Question: I am new to python and pywinauto. Trying to set or get Text for TextBox (windows control) inside pywinauto.controls.hwndwrapper.hwndwrapper by using SWAPY, I have Class Name of wrapper class. How to access controls inside wrapper class using class name (like 'Afx:633C0000:1008') in pywinauto?
'''
import pywinauto
import pywinauto.controls
from pywinauto.application import Application
app = Application().Connect(title=u'SAP', class_name='SAP_FRONTEND_SESSION')
sapfrontendsession = app.SAP
afxe = sapfrontendsession[u'Afx:633C0000:1008']
'''

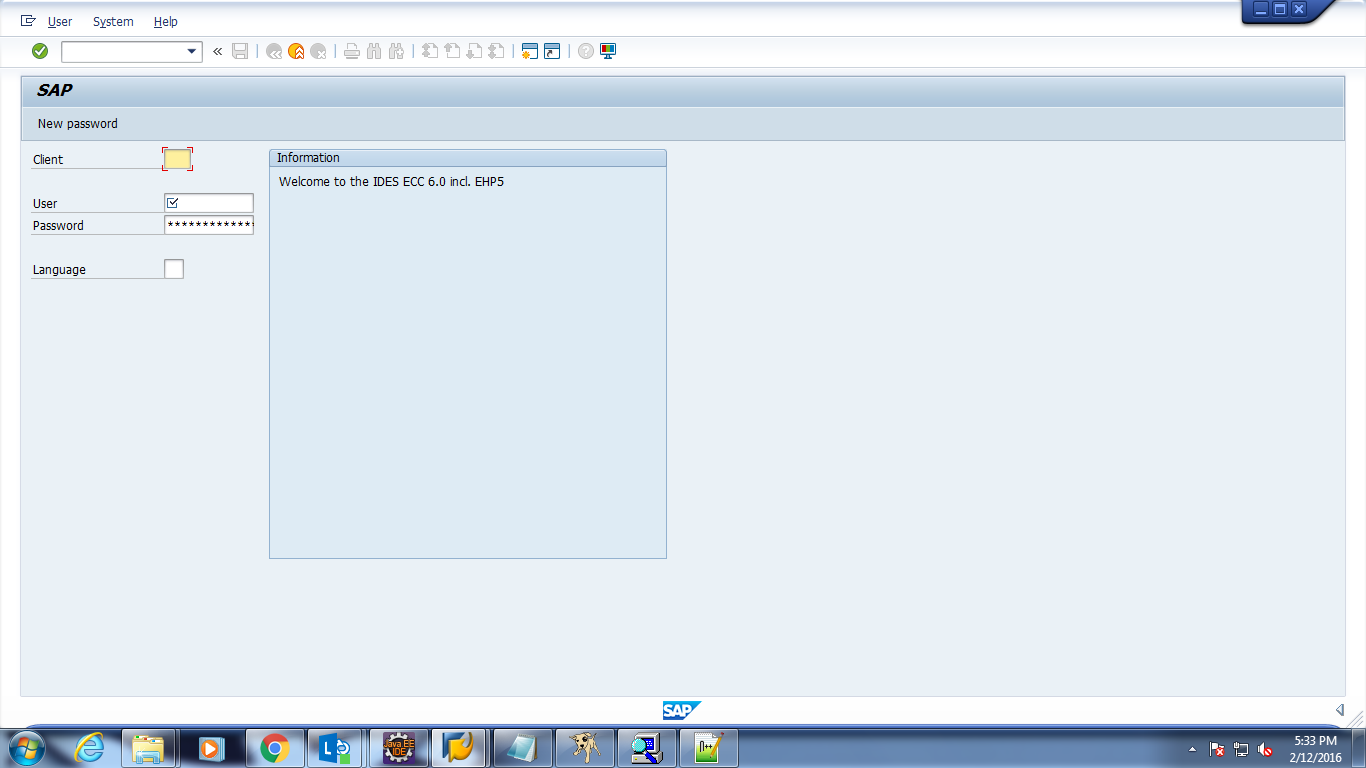
Answer: pywinauto provides a 2-level concept based on 'WindowSpecification' and wrappers. Window specification is just a description, set of criteria to search desired control (it may not exist when 'WindowSpecification' is created). Concrete wrapper is created for really existing control if found. In IDLE console it looks so:
'''
>>> app.RowListSampleApplication
<pywinauto.application.WindowSpecification object at 0x0000000003859B38>
>>> app.RowListSampleApplication.wrapper_object()
<pywinauto.controls.win32_controls.DialogWrapper object at 0x0000000004ADF780>
'''
Window specification can have no more than 2 levels: 'app.WindowName.ControlName'. It can be specified with more detailed search criteria:
'''
app.window(title=u'SAP', class_name_re='^Afx:.*$')
app.SAP.child_window(class_name='Edit')
'''
Possible 'window/child_window' arguments are the same as listed in <URL>.
---
P.S. Great Python features can hide 'wrapper_object()' method call in production code so you need to call it for debugging purpose only. For example these statements are equivalent (do the same):
'''
app.WindowName.Edit.set_text(u'text')
app.WindowName.Edit.wrapper_object().set_text(u'text')
'''
But the statements below return different objects:
'''
app.WindowName.Edit # <WindowSpecification>
app.WindowName.Edit.wrapper_object() # <EditWrapper>
'''